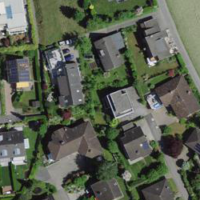
EUNIS habitat code: 54
Species observed at this site:
Cerastium fontanum